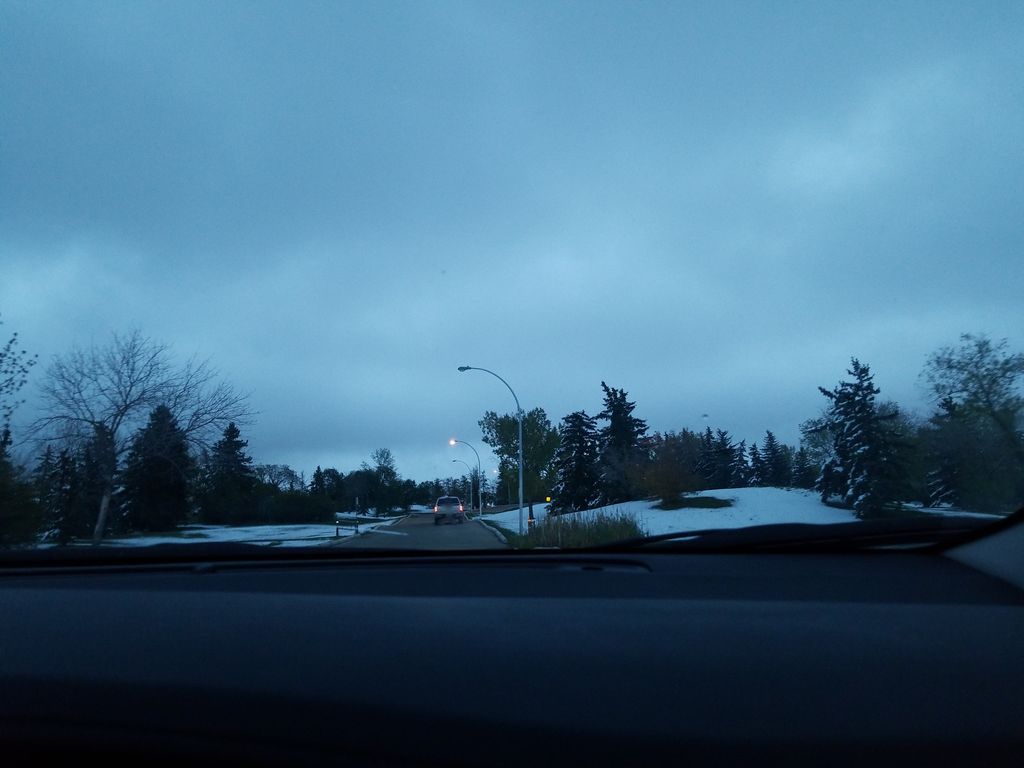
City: edmonton